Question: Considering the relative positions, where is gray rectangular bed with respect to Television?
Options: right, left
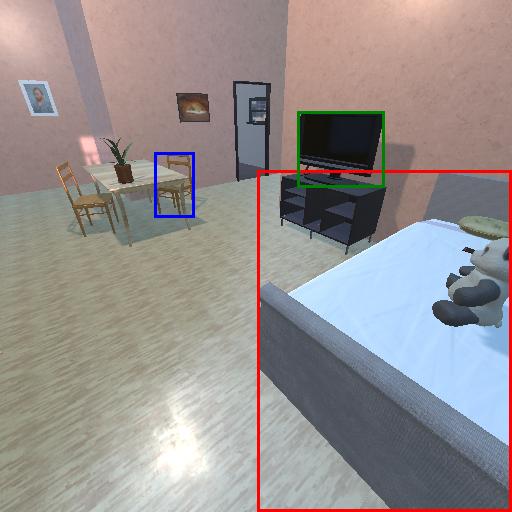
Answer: right